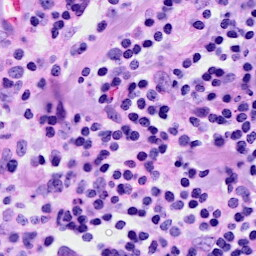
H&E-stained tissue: Breast